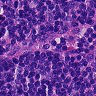
Metastatic tissue present: no